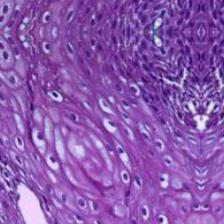
Diagnosis: Normal